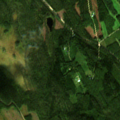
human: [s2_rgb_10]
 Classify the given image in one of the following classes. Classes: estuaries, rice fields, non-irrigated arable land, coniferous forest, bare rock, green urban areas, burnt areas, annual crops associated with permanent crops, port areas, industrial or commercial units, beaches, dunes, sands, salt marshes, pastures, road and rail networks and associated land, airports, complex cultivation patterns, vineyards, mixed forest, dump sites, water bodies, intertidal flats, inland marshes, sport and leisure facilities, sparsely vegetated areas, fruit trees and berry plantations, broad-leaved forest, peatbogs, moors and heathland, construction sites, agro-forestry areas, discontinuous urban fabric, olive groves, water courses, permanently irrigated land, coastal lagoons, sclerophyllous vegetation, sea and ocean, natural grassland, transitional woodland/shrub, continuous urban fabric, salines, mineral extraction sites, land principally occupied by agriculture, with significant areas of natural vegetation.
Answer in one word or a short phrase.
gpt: coniferous forest, mixed forest, transitional woodland/shrub, peatbogs